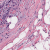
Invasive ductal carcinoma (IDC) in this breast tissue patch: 1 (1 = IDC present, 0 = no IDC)